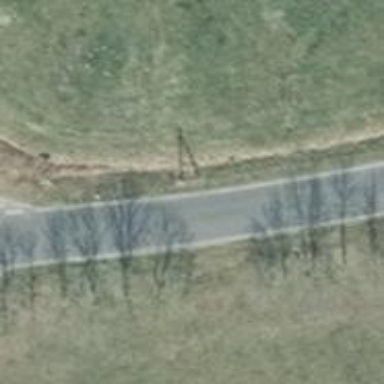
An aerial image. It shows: Power pole.